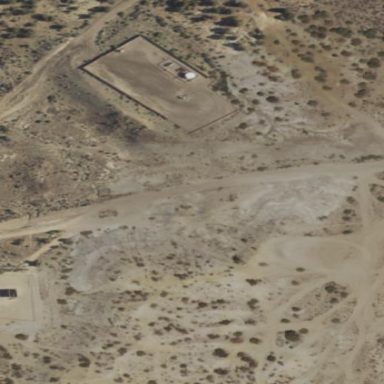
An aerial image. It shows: Brownfield area covered with scrub vegetation.